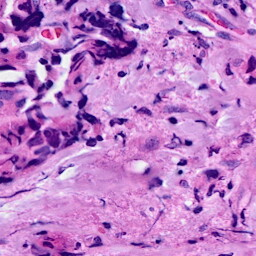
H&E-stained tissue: Breast